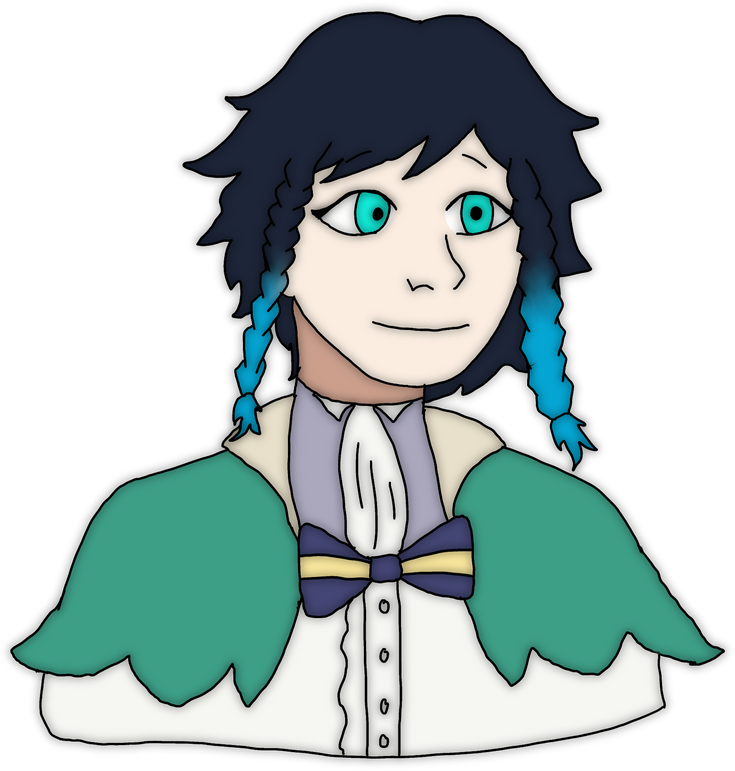
Label: 5_Doomer_Girl